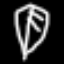
Label: leaf